Aerial crown-view tile of a tropical tree (Barro Colorado Island, Panama), acquired 20240716:
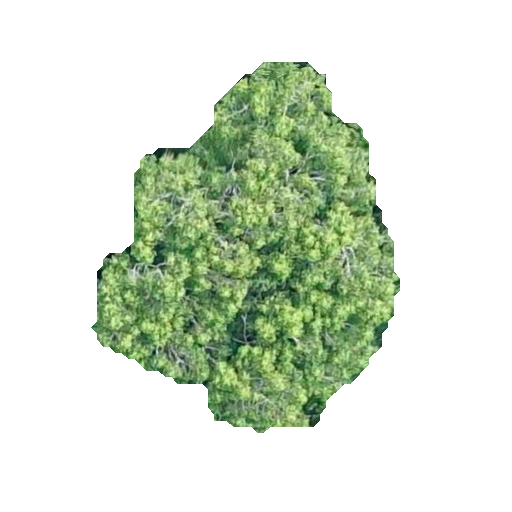
Species: Guatteria lucens
GBIF accepted scientific name: Guatteria lucens
Crown area: 117.665 m²